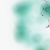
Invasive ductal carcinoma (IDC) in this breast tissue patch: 0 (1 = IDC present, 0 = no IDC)